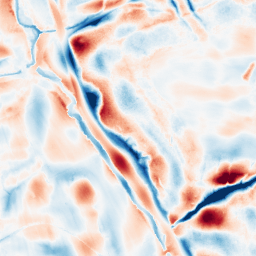
Category: wavelet
Decomposition family: wavelet_biorthogonal
Decomposition parameters: wavelet: bior5.5
level: 5
Upsampling method: cubic_catmull_rom
Upsampling parameters: scale: 8
Upsampling scale: 8